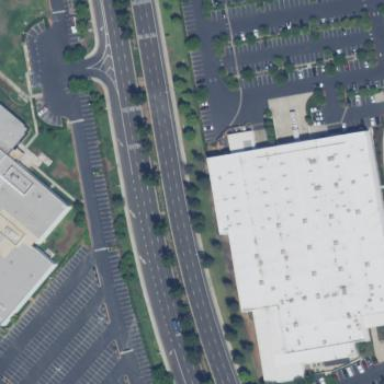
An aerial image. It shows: Commercial building.